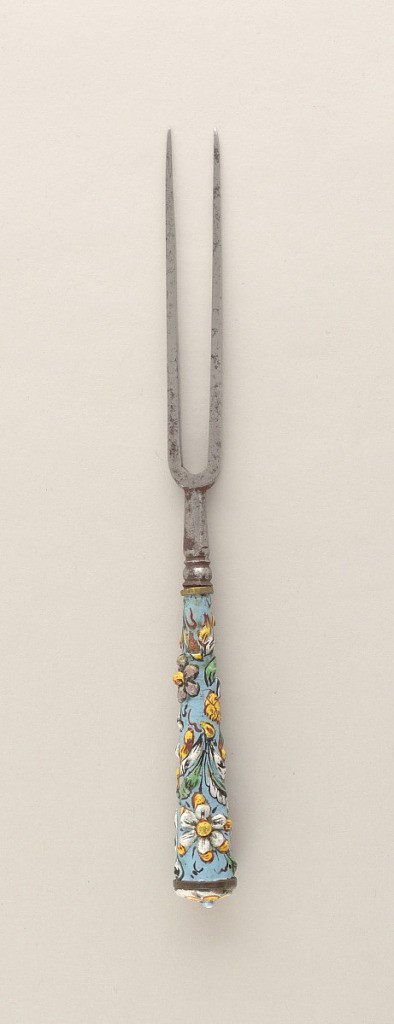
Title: Fork
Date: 1660–80
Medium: steel, enamel
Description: Fork has two long pointed tines, baluster shaped neck. Tapered handle with multi-colored floral enameling in relief; green, white, yellow and red on light blue ground.